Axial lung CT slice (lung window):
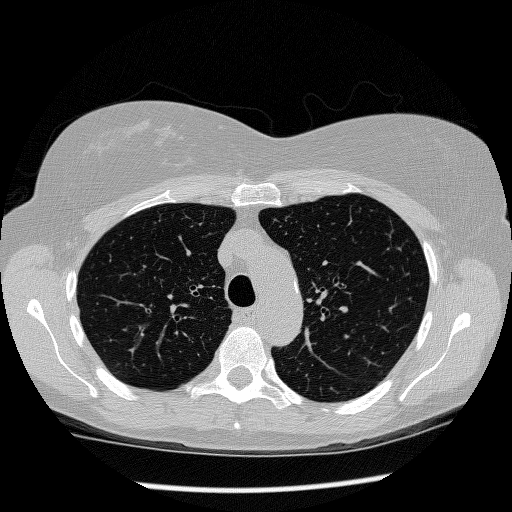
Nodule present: no